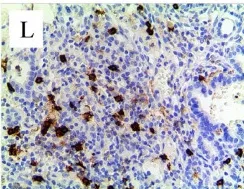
Immunohistochemical analyses for p110delta, CD3, and CD20. Many inflammatory cells infiltrated around the airway and in the lung parenchyma (H, I, K, L). CD20+ B cells. Brown signal) significantly increased, especially CD3+ T cells. The control lung sample was from a child's lung tumor resection, and lymph node sample was from a child with reactive lymph node hyperplasia.
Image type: pathology (immunostaining)